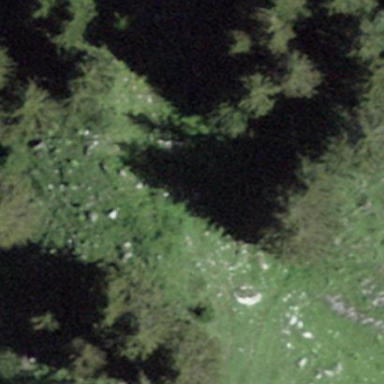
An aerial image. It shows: Forest area.